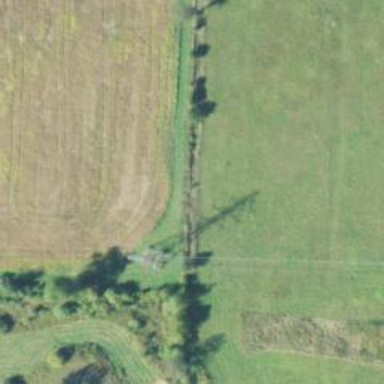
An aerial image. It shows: Lattice structure tower used for power distribution.